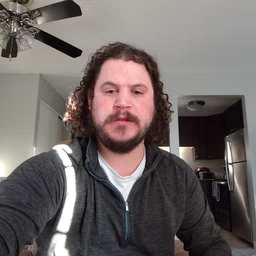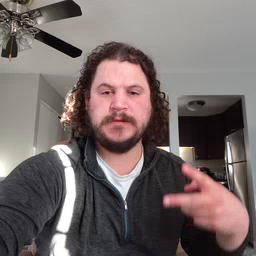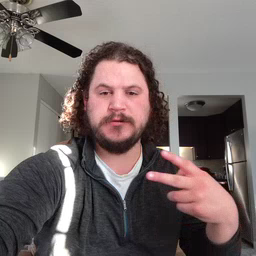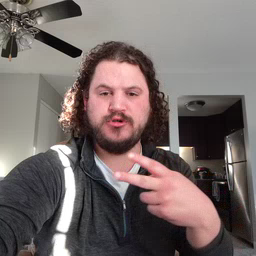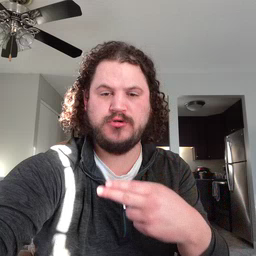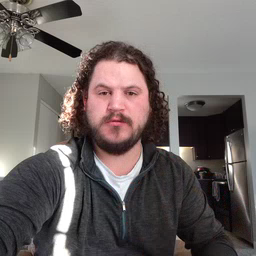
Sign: scissors